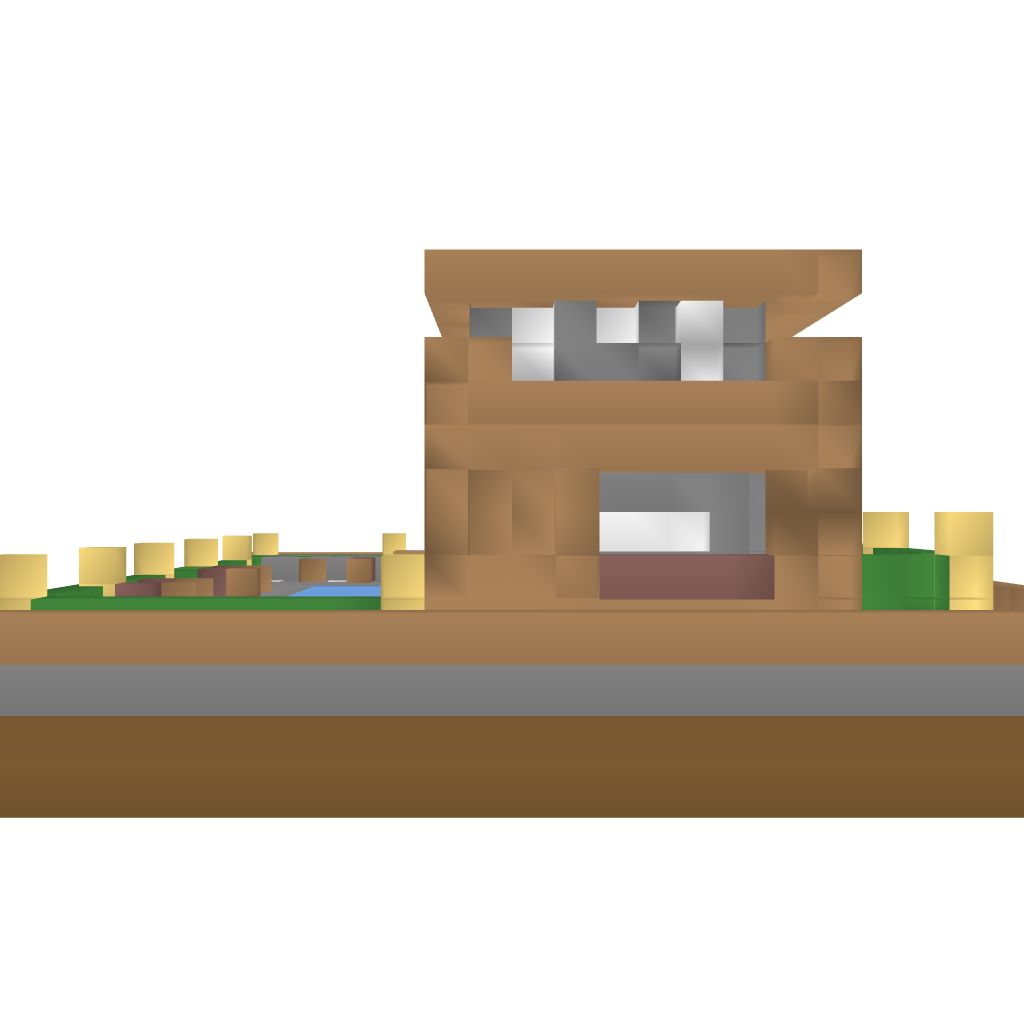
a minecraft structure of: Simple House 02 good quality